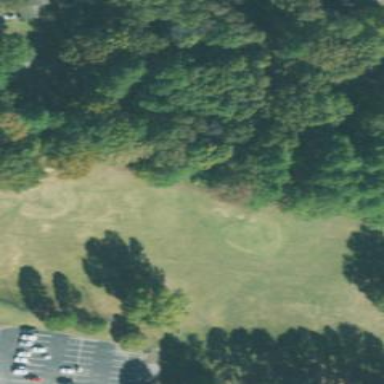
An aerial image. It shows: Grassy area used as driving range for golf.